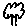
Label: tree